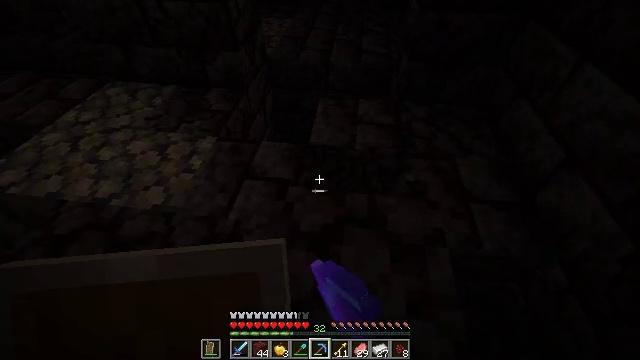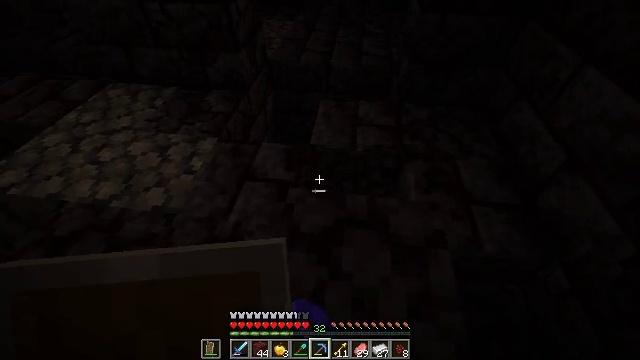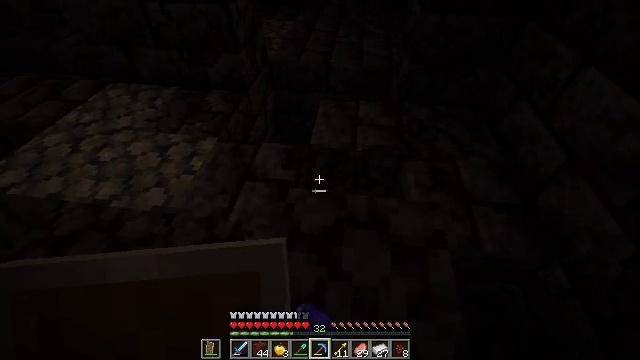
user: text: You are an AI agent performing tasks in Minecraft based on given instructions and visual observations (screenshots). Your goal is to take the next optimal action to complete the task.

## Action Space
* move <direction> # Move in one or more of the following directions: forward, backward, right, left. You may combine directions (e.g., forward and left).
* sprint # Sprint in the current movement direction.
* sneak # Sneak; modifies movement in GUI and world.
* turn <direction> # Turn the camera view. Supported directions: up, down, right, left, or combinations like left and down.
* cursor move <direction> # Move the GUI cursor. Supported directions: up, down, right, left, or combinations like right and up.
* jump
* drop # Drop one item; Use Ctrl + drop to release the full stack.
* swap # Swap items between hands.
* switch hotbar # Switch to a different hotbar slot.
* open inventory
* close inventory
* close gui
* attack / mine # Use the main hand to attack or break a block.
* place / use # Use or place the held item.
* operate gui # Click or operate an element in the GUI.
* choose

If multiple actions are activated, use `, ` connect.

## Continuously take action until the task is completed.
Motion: motion action
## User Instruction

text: Collect blackstone for building.
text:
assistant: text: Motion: sneak, attack / mine
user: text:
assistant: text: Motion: sneak
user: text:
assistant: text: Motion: sneak